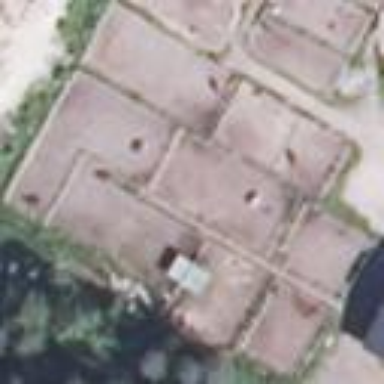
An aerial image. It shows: Fence surrounding area designated for animal keeping.